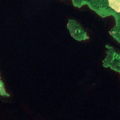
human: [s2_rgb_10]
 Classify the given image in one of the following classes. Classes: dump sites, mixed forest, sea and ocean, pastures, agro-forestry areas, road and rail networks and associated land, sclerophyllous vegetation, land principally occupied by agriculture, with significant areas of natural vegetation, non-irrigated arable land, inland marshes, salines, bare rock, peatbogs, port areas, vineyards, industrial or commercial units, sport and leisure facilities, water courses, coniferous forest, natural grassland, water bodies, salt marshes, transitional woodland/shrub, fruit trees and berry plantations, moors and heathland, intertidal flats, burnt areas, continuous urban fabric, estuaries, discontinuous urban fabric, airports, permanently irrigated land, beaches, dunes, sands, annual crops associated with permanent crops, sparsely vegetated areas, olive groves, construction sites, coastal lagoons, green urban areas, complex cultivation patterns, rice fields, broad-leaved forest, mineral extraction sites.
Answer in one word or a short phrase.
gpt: land principally occupied by agriculture, with significant areas of natural vegetation, mixed forest, water bodies